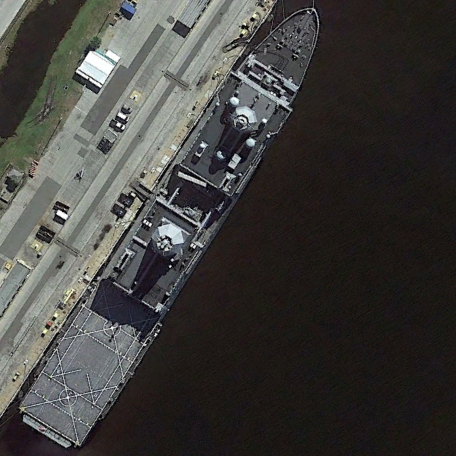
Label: San_Antonio-class_transport_dock